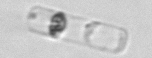
Label: Guinardia_delicatula